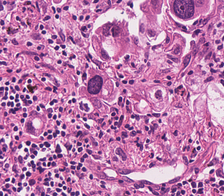
Tumor epithelial tissue: yes
Tumor-associated stroma tissue: yes
Normal tissue: no